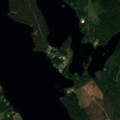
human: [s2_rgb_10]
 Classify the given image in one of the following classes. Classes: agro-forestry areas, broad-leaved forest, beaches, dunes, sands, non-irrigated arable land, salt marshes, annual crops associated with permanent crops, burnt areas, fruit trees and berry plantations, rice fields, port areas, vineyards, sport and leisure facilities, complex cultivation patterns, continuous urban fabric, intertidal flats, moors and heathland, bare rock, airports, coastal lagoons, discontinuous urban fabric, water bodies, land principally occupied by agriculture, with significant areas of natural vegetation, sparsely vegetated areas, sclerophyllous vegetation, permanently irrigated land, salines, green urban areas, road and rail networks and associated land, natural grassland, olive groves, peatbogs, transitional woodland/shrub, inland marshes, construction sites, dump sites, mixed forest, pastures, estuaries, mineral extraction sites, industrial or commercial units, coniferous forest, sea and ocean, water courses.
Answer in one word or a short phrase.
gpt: coniferous forest, water bodies